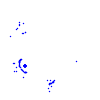
Particle: kaon